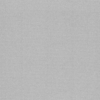
Label: dusty